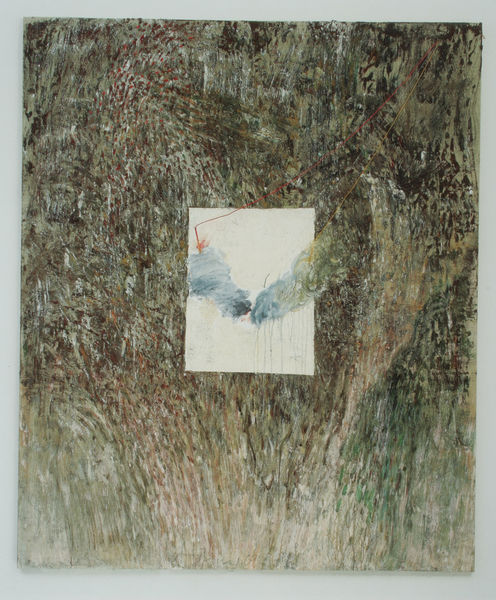
Titel: Doppelbereiche
Künstler: Gerhard Hoehme
Standort: Düsseldorf
Institution: Gerhard und Magarete Hoehme-Stiftung
Schlagwörter: baum, blau, blätter, hand, himmel, vogel, weiß, wolken, aquarell, bäume, grün, braun, fenster, mitte, zeichnung, gras, rot, wiese, muster, rahmen, taube, natur, spiegelung, blatt, farbig, papier, abstrakt, fels, farbe, klatsch, detail, symmetrie, collage, zettel, rechteck, linie, tauben, schraffur, loch, öffnung, rinde, struktur, bild im bild, verlauf, auqarell, decalcomanie, groß und klein, verdoppelung, rechteckt, rote linie